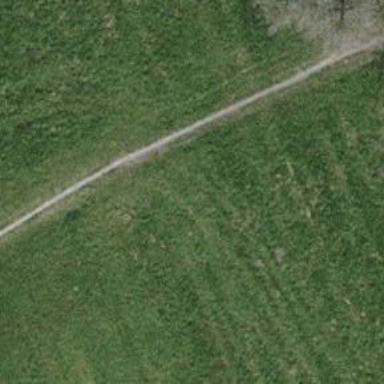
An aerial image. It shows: Compacted path road.